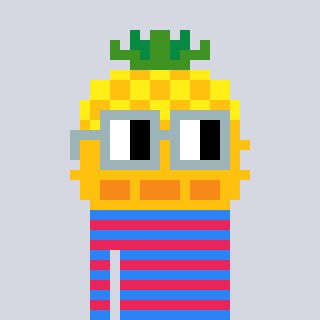
a pixel art character with square dark gray glasses, a pineapple-shaped head and a redpinkish-colored body on a cool background